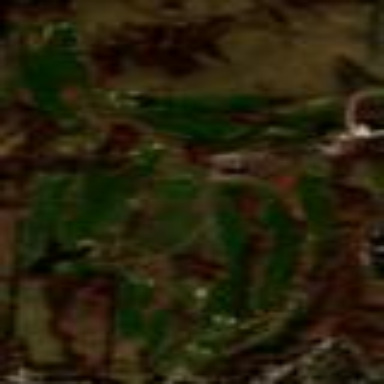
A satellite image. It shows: Golf course.